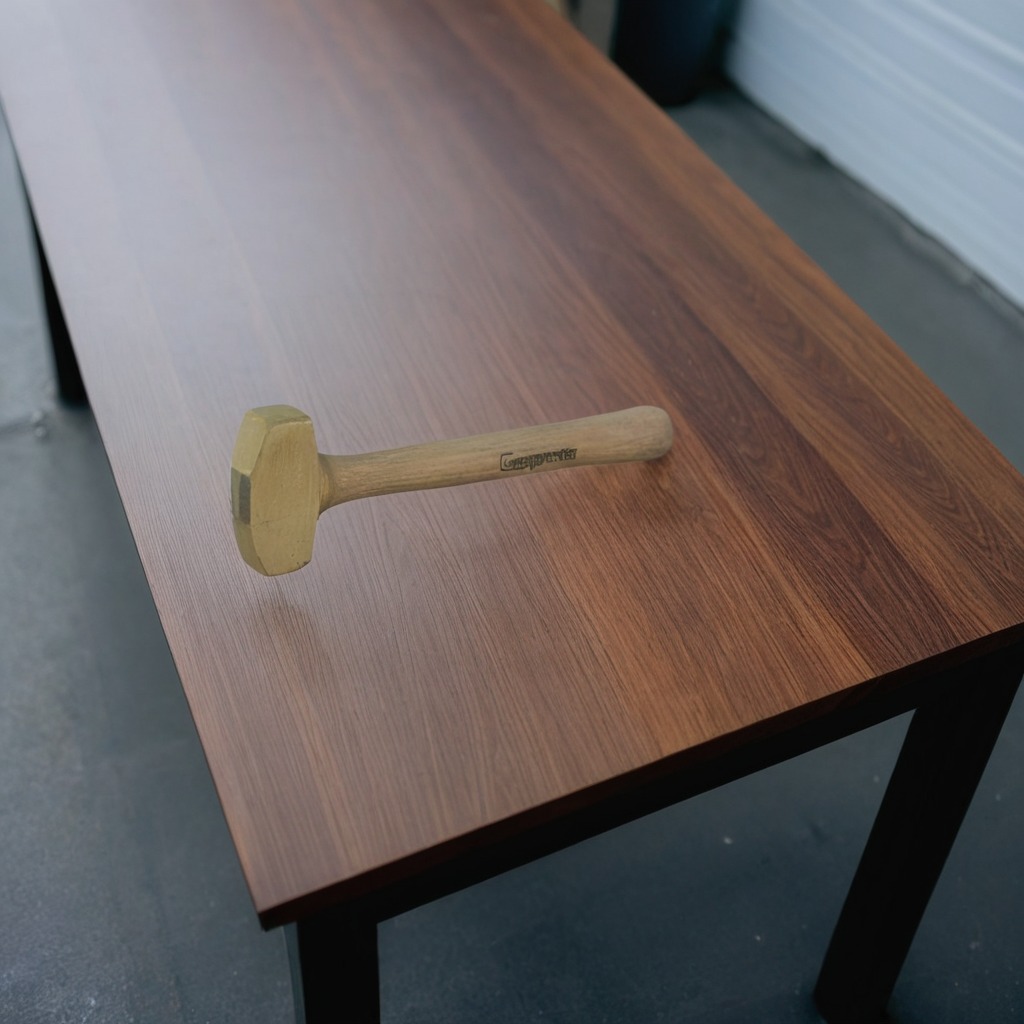
A hammer is lying on the table.